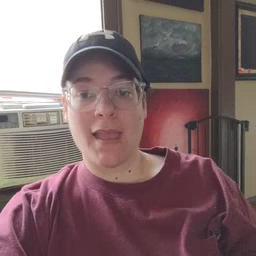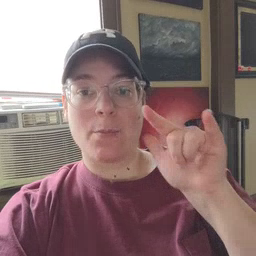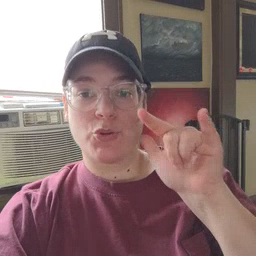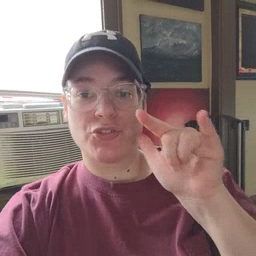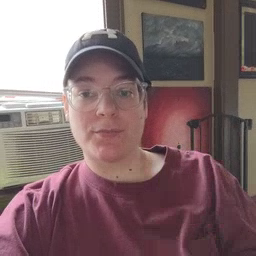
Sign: airplane